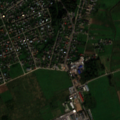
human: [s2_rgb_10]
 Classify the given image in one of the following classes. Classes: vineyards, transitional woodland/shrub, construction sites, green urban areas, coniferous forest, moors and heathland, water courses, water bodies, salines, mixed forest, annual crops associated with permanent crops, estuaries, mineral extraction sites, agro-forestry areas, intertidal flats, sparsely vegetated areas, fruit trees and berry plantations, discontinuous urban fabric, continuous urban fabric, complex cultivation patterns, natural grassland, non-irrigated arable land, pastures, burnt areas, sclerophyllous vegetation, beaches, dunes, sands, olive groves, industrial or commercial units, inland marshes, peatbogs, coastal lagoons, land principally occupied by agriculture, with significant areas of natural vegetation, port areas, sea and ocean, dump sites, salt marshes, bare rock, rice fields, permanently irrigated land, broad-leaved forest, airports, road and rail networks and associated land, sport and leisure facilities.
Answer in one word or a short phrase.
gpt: discontinuous urban fabric, industrial or commercial units, pastures, complex cultivation patterns